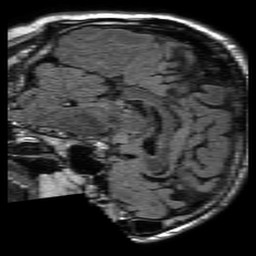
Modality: FLAIR
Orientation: sagittal
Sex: male
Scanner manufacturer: philips
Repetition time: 11 s
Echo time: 0.125 s